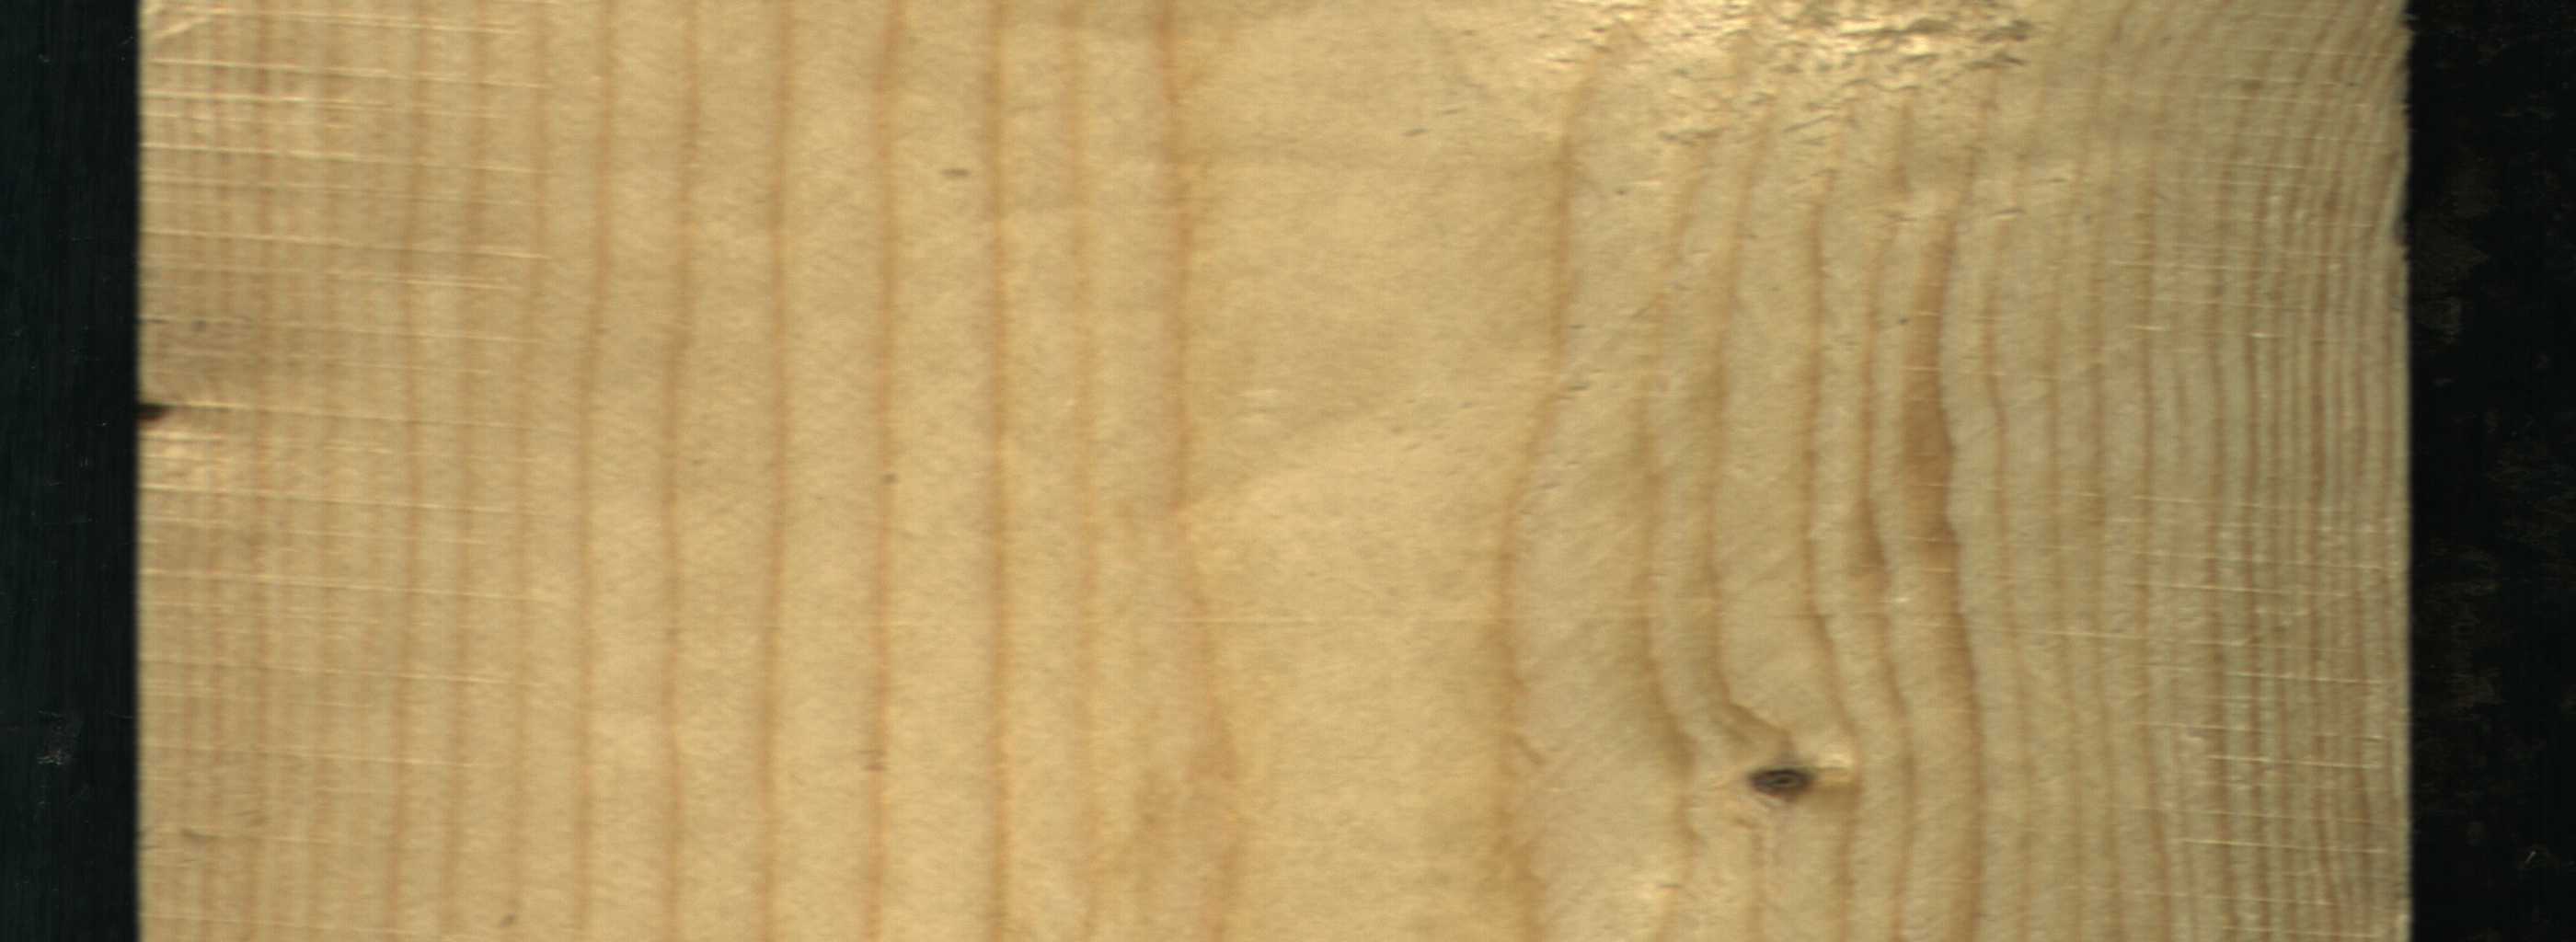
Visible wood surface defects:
Dead_Knot
Live_Knot